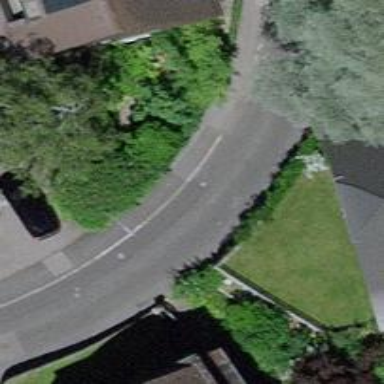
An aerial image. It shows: Residential road with asphalt surface and separate sidewalk.